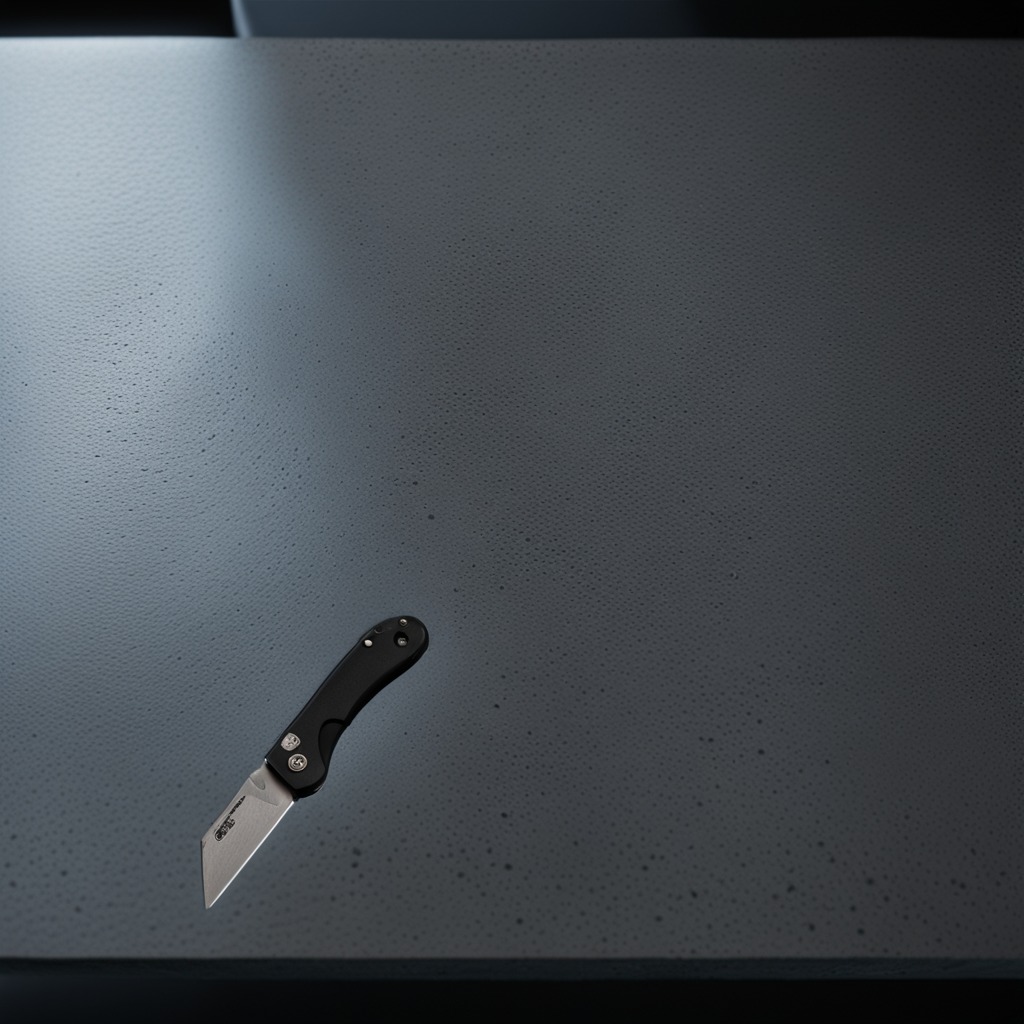
A utility knife lies on a clean granite table inside a workshop at night dim ambient light soft shadows worn but